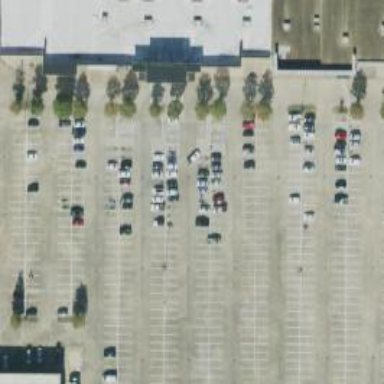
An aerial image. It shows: Parking space.